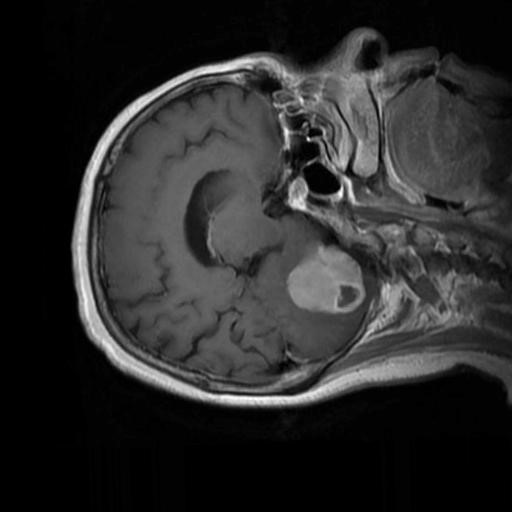
Label: brain_menin